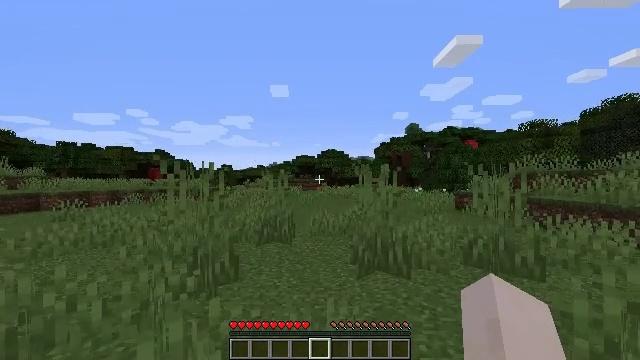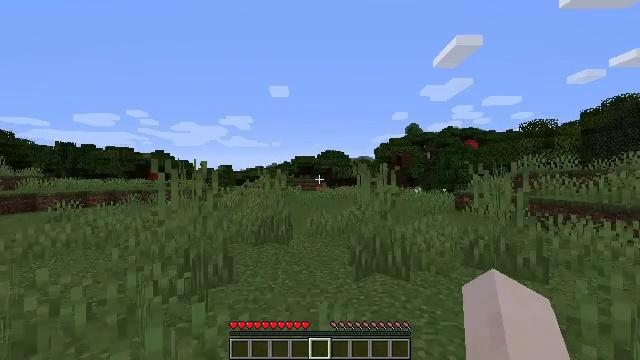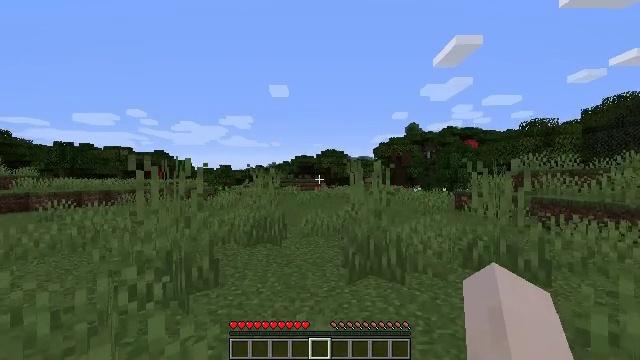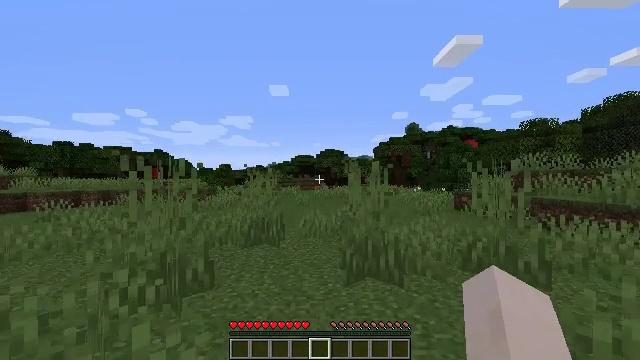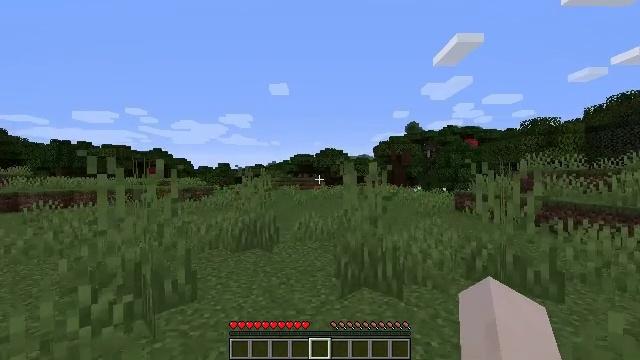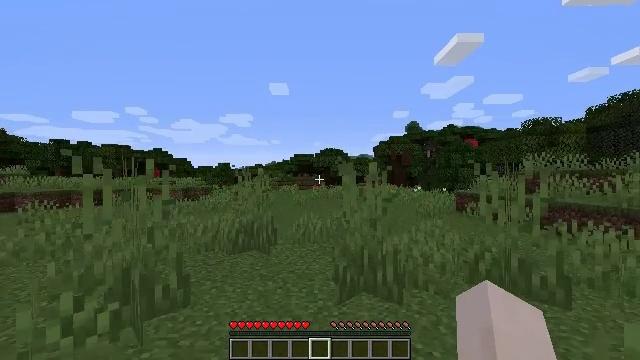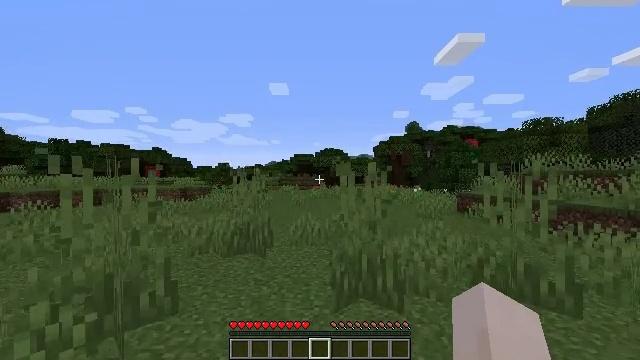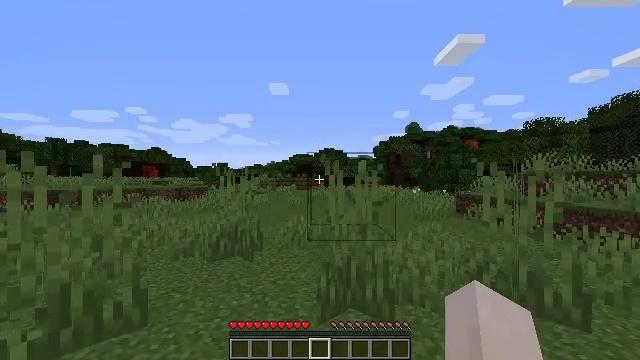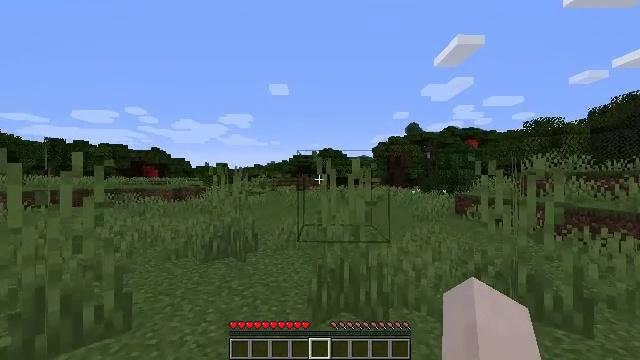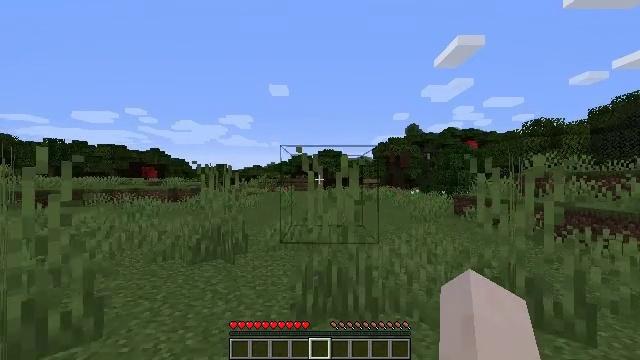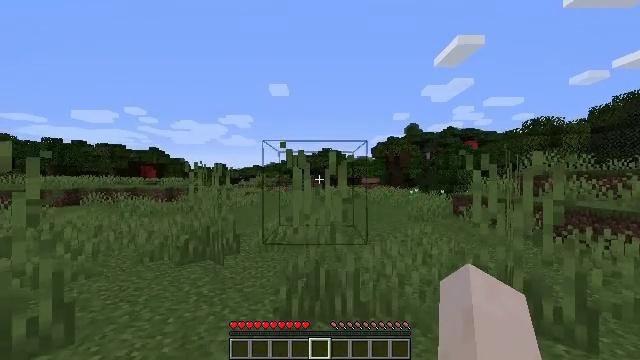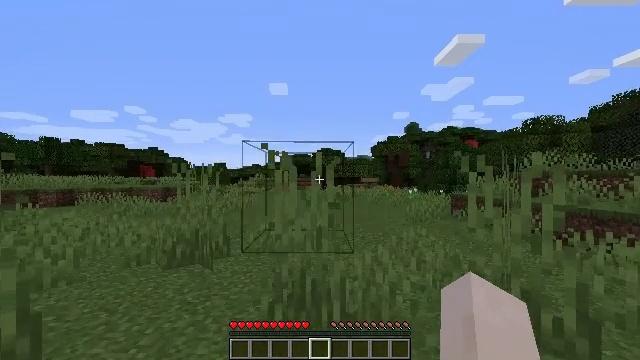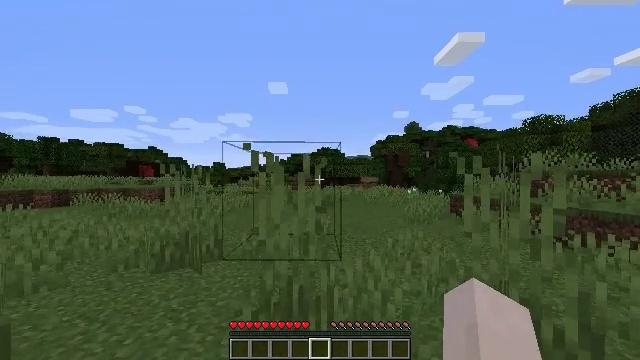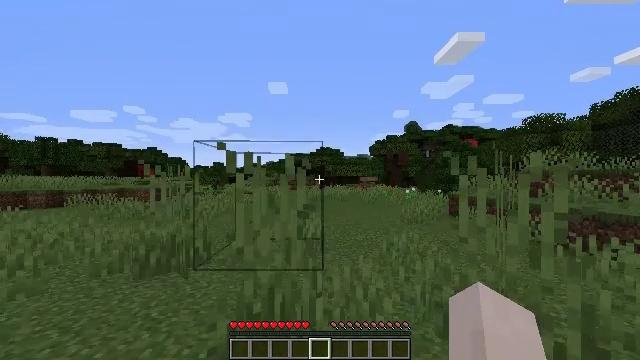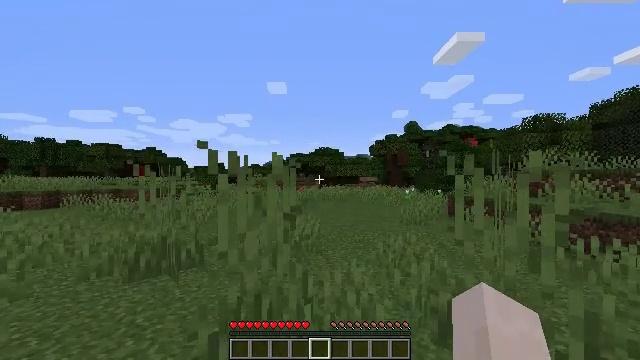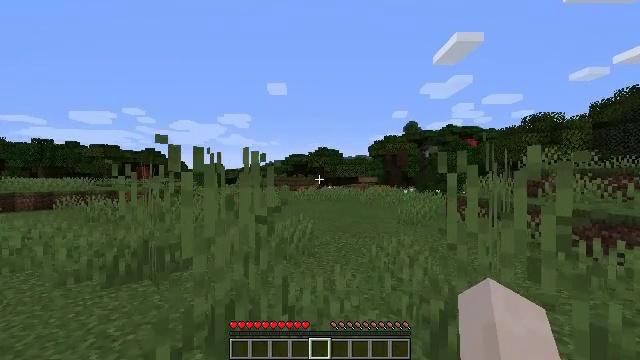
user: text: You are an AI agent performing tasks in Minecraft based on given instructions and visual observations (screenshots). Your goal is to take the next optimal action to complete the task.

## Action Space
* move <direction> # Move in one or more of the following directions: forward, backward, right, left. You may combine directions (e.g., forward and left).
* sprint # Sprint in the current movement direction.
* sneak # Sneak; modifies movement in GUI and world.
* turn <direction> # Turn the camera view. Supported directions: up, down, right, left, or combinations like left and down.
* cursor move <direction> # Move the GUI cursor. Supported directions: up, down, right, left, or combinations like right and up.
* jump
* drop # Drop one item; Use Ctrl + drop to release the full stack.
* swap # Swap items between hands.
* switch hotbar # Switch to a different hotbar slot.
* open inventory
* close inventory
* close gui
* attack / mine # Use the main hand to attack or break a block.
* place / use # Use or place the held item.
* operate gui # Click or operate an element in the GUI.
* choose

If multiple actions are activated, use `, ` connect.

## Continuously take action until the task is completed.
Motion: motion action
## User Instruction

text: Collect dark oak log for building.
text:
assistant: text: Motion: move forward and move right
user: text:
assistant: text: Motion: move forward and move right
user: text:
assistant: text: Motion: move forward
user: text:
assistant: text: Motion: move forward
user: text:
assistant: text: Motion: move forward
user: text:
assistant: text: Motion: move forward and move right
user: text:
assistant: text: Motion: move forward and move right
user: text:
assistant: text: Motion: move forward and move right
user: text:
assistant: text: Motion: move forward and move right
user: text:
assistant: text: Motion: move forward and move right
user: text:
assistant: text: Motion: move forward and move right
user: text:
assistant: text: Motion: move forward and move right
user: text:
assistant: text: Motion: move forward and move right
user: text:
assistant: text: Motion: move forward and move right
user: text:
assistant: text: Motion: move forward and move right
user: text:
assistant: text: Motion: move forward and move right
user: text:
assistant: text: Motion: move forward and move right
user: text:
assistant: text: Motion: move forward and move right
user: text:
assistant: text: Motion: move forward and move right
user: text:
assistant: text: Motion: move forward and move right
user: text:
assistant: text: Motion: move forward and move right
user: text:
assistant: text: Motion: move forward
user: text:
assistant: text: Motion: move forward
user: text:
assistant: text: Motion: move forward
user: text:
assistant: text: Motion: move forward
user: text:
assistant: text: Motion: move forward
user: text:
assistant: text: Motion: move forward
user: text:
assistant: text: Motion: move forward
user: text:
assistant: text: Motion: move forward
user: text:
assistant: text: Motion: move forward